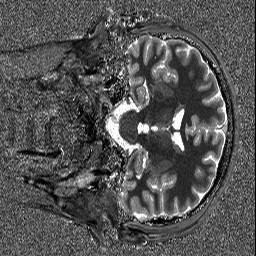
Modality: T1map
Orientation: coronal
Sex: male